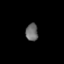
Tissue: skin
Cell type: Epithelial cells
Senescence score: 0.2015
Nuclear area (px): 212
Mean DAPI intensity: 107.491